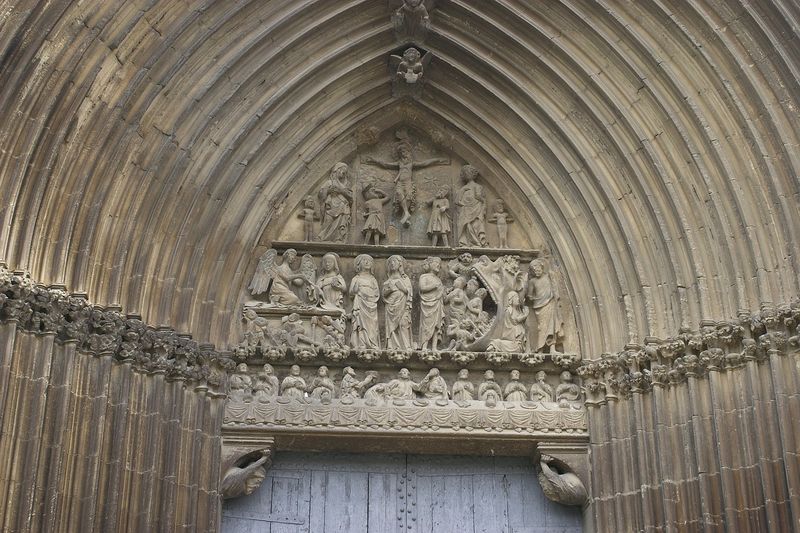
Titel: San Sepulco in Estella
Standort: Estella, San Sepulco (EU - E)
Schlagwörter: männer, säule, tisch, tür, tier, stein, kirche, gotik, kinder, engel, statue, bogen, mauer, stuck, bildhauerei, nieten, eingang, kreuz, torbogen, altar, portal, jesus, kreuzigung, christlich, heilige, abendmahl, dorisch, jünger, maria, gekreuzigt, gläubige, köln, apostel, atlas, kölner dom, atlanten, kirchportal